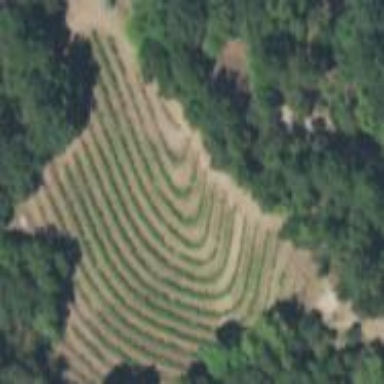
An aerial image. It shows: Vineyard with wine grapes as the main crop.